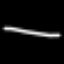
Label: line